Field crop: maize
Growth stage: 2
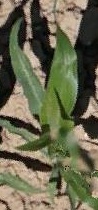
Species: maize